Question:
As you can see in this image, i scan barcodes of products, insert into mysql table and retrieve that mysql table into this page by refreshing automatically. Everytime i scan a different product that list add new rows accoridng to the mysql table.
With these codes i retrieve mysql table and echo in html table:
'''
<table id="dataTable" class="table table-condensed table-bordered" style="margin-top:0px">
<tbody>
<?php
$sat_fatura_no = $_GET['sat_fatura_no'];
$liste_cek = @mysql_query("SELECT * FROM alisfat_listesi WHERE fatura_no = '".$sat_fatura_no."'");
while ($a= mysql_fetch_array($liste_cek)){
$stok_kodu2 = $a['stok_kodu'];
$isim_cek = mysql_query("SELECT * FROM stoklar WHERE sto_RECno = '".$stok_kodu2."'");
while ($isim_al=mysql_fetch_array($isim_cek)){
$urun_isim = $isim_al['sto_isim'];
}
$kdv = $a['kdv'];
$kdv_cek = mysql_query("SELECT * FROM kdvler WHERE kdv_id = '".$kdv."'");
while ($kdv_al = mysql_fetch_array($kdv_cek)){
$kdv_isim = $kdv_al['kdv_isim'];
}
$kdv_cek1 = mysql_query("SELECT * FROM kdvler");
while ($kdv_al1 = mysql_fetch_array($kdv_cek1)){
$kdv_id1 = $kdv_al1['kdv_id'];
$kdv_isim1 = $kdv_al1['kdv_isim'];
}
echo '<tr>
<td width="5%"><a href="satir_sil.php?stok_kodu='.$stok_kodu2.'&sat_fatura_no='.$sat_fatura_no.'"><button class="btn btn-mini btn-danger input1">Sil</button></a></td>
<td width="25%"><input class="input1" type="hidden" name="sth_stok_kod[]" value="'.$stok_kodu2.'" readonly>'.$urun_isim.'</td>
<td width="10%"><input style="text-align:center" class="input1" type="text" name="sth_adet[]" value="" required></td>
<td width="10%">
<select style="margin: 0 !important; padding: 0 !important; width:100%" name="sth_birim[]" required>
<option value="" selected>Seciniz</option>
<?php $brim2_bul = mysql_query("SELECT * FROM birimler");
while($brim2_cek = mysql_fetch_array($brim2_bul)){
echo "<option ";
echo "value="".$brim2_cek["birim_id"]."">". $brim2_cek["birim_isim"]."</option>";
} ?>
</select>
</td>
<td width="10%"><input class="input1" type="text" id="sth_birim_fiyat" name="sth_birim_fiyat[]" required></td>
<td width="10%">
<select style="margin: 0 !important; padding: 0 !important; width:100%" name="sth_kdv" required>
<option value="<?php echo $stok_vergisi; ?>" selected><?php echo $stok_vergisi; ?></option>
<?php $kdv2_bul = mysql_query("SELECT * FROM kdvler");
while($kdv2_cek = mysql_fetch_array($kdv2_bul)){
echo '<option ';
echo 'value="'.$kdv2_cek['kdv_isim'].'">' .$kdv2_cek['kdv_isim'].'</option>';
} ?>
</select>
</td>
<td width="10%"><input class="input1" type="text" id="sth_iskonto1" name="sth_iskonto1[]" required></td>
<td width="10%"><input class="input1" type="text" id="sth_iskonto2" name="sth_iskonto2[]" required></td>
<td width="10%"><input class="input1" type="text" id="sth_tutar" name="sth_tutar[]" required></td>
</tr>';
} ?>
</tbody>
</table>
'''
The only part that i couldn't fix is those SELECT OPTION parts. Normally i can retrieve every row of mysql table with these select option php codes BUT when i put them inside php echo, as a normal i can not retrieve any values from database.
So anybody has any idea how i can make these select dropdown alive inside php echo?
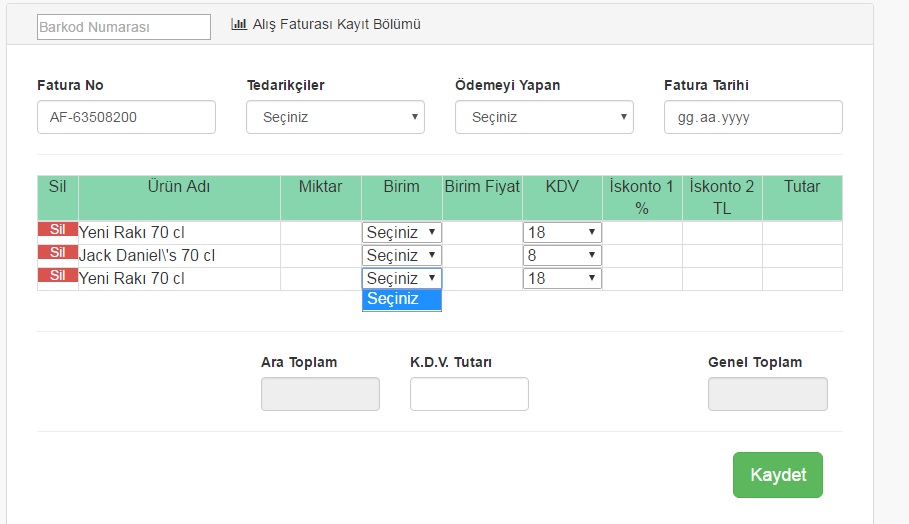
Answer: **Re arrange the code like below **
'''
<table id="dataTable" class="table table-condensed table-bordered" style="margin-top:0px">
<tbody>
<?php
$sat_fatura_no = $_GET['sat_fatura_no'];
$liste_cek = @mysql_query("SELECT * FROM alisfat_listesi WHERE fatura_no = '".$sat_fatura_no."'");
while ($a= mysql_fetch_array($liste_cek)){
$stok_kodu2 = $a['stok_kodu'];
$isim_cek = mysql_query("SELECT * FROM stoklar WHERE sto_RECno = '".$stok_kodu2."'");
while ($isim_al=mysql_fetch_array($isim_cek)){
$urun_isim = $isim_al['sto_isim'];
}
$kdv = $a['kdv'];
$kdv_cek = mysql_query("SELECT * FROM kdvler WHERE kdv_id = '".$kdv."'");
while ($kdv_al = mysql_fetch_array($kdv_cek)){
$kdv_isim = $kdv_al['kdv_isim'];
}
$kdv_cek1 = mysql_query("SELECT * FROM kdvler");
while ($kdv_al1 = mysql_fetch_array($kdv_cek1)){
$kdv_id1 = $kdv_al1['kdv_id'];
$kdv_isim1 = $kdv_al1['kdv_isim']; }
?>
<tr>
<td width="5%"><a href="satir_sil.php?stok_kodu=<?php echo $stok_kodu2;?>&sat_fatura_no=<?php echo $sat_fatura_no;?>">
<button class="btn btn-mini btn-danger input1">Sil</button></a></td>
<td width="25%"><input class="input1" type="hidden" name="sth_stok_kod[]" value="<?php echo $stok_kodu2;?>" readonly><?php echo $urun_isim;?></td>
<td width="10%"><input style="text-align:center" class="input1" type="text" name="sth_adet[]" value="" required></td>
<td width="10%"><select style="margin: 0 !important; padding: 0 !important; width:100%" name="sth_birim[]" required>
<option value="" selected>Seciniz</option>
<?php $brim2_bul = mysql_query("SELECT * FROM birimler");
while($brim2_cek = mysql_fetch_array($brim2_bul)){ ?>
<option value="<?php echo $brim2_cek["birim_id"];?>"><?php echo $brim2_cek["birim_isim"];?></option>
<?php } ?>
</select></td>
<td width="10%">
<input class="input1" type="text" id="sth_birim_fiyat" name="sth_birim_fiyat[]" required>
</td>
<td width="10%">
<select style="margin: 0 !important; padding: 0 !important; width:100%" name="sth_kdv" required>
<option value="<?php echo $stok_vergisi; ?>" selected><?php echo $stok_vergisi; ?></option>
<?php $kdv2_bul = mysql_query("SELECT * FROM kdvler");
while($kdv2_cek = mysql_fetch_array($kdv2_bul)){ ?>
<option value="<?php echo $kdv2_cek['kdv_isim'];?>"><?php echo $kdv2_cek['kdv_isim'];?></option>
<?php } ?>
</select>
</td>
<td width="10%">
<input class="input1" type="text" id="sth_iskonto1" name="sth_iskonto1[]" required>
</td>
<td width="10%">
<input class="input1" type="text" id="sth_iskonto2" name="sth_iskonto2[]" required>
</td>
<td width="10%">
<input class="input1" type="text" id="sth_tutar" name="sth_tutar[]" required>
</td>
</tr>
<?php } ?>
</tbody>
</table>
'''